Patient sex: M
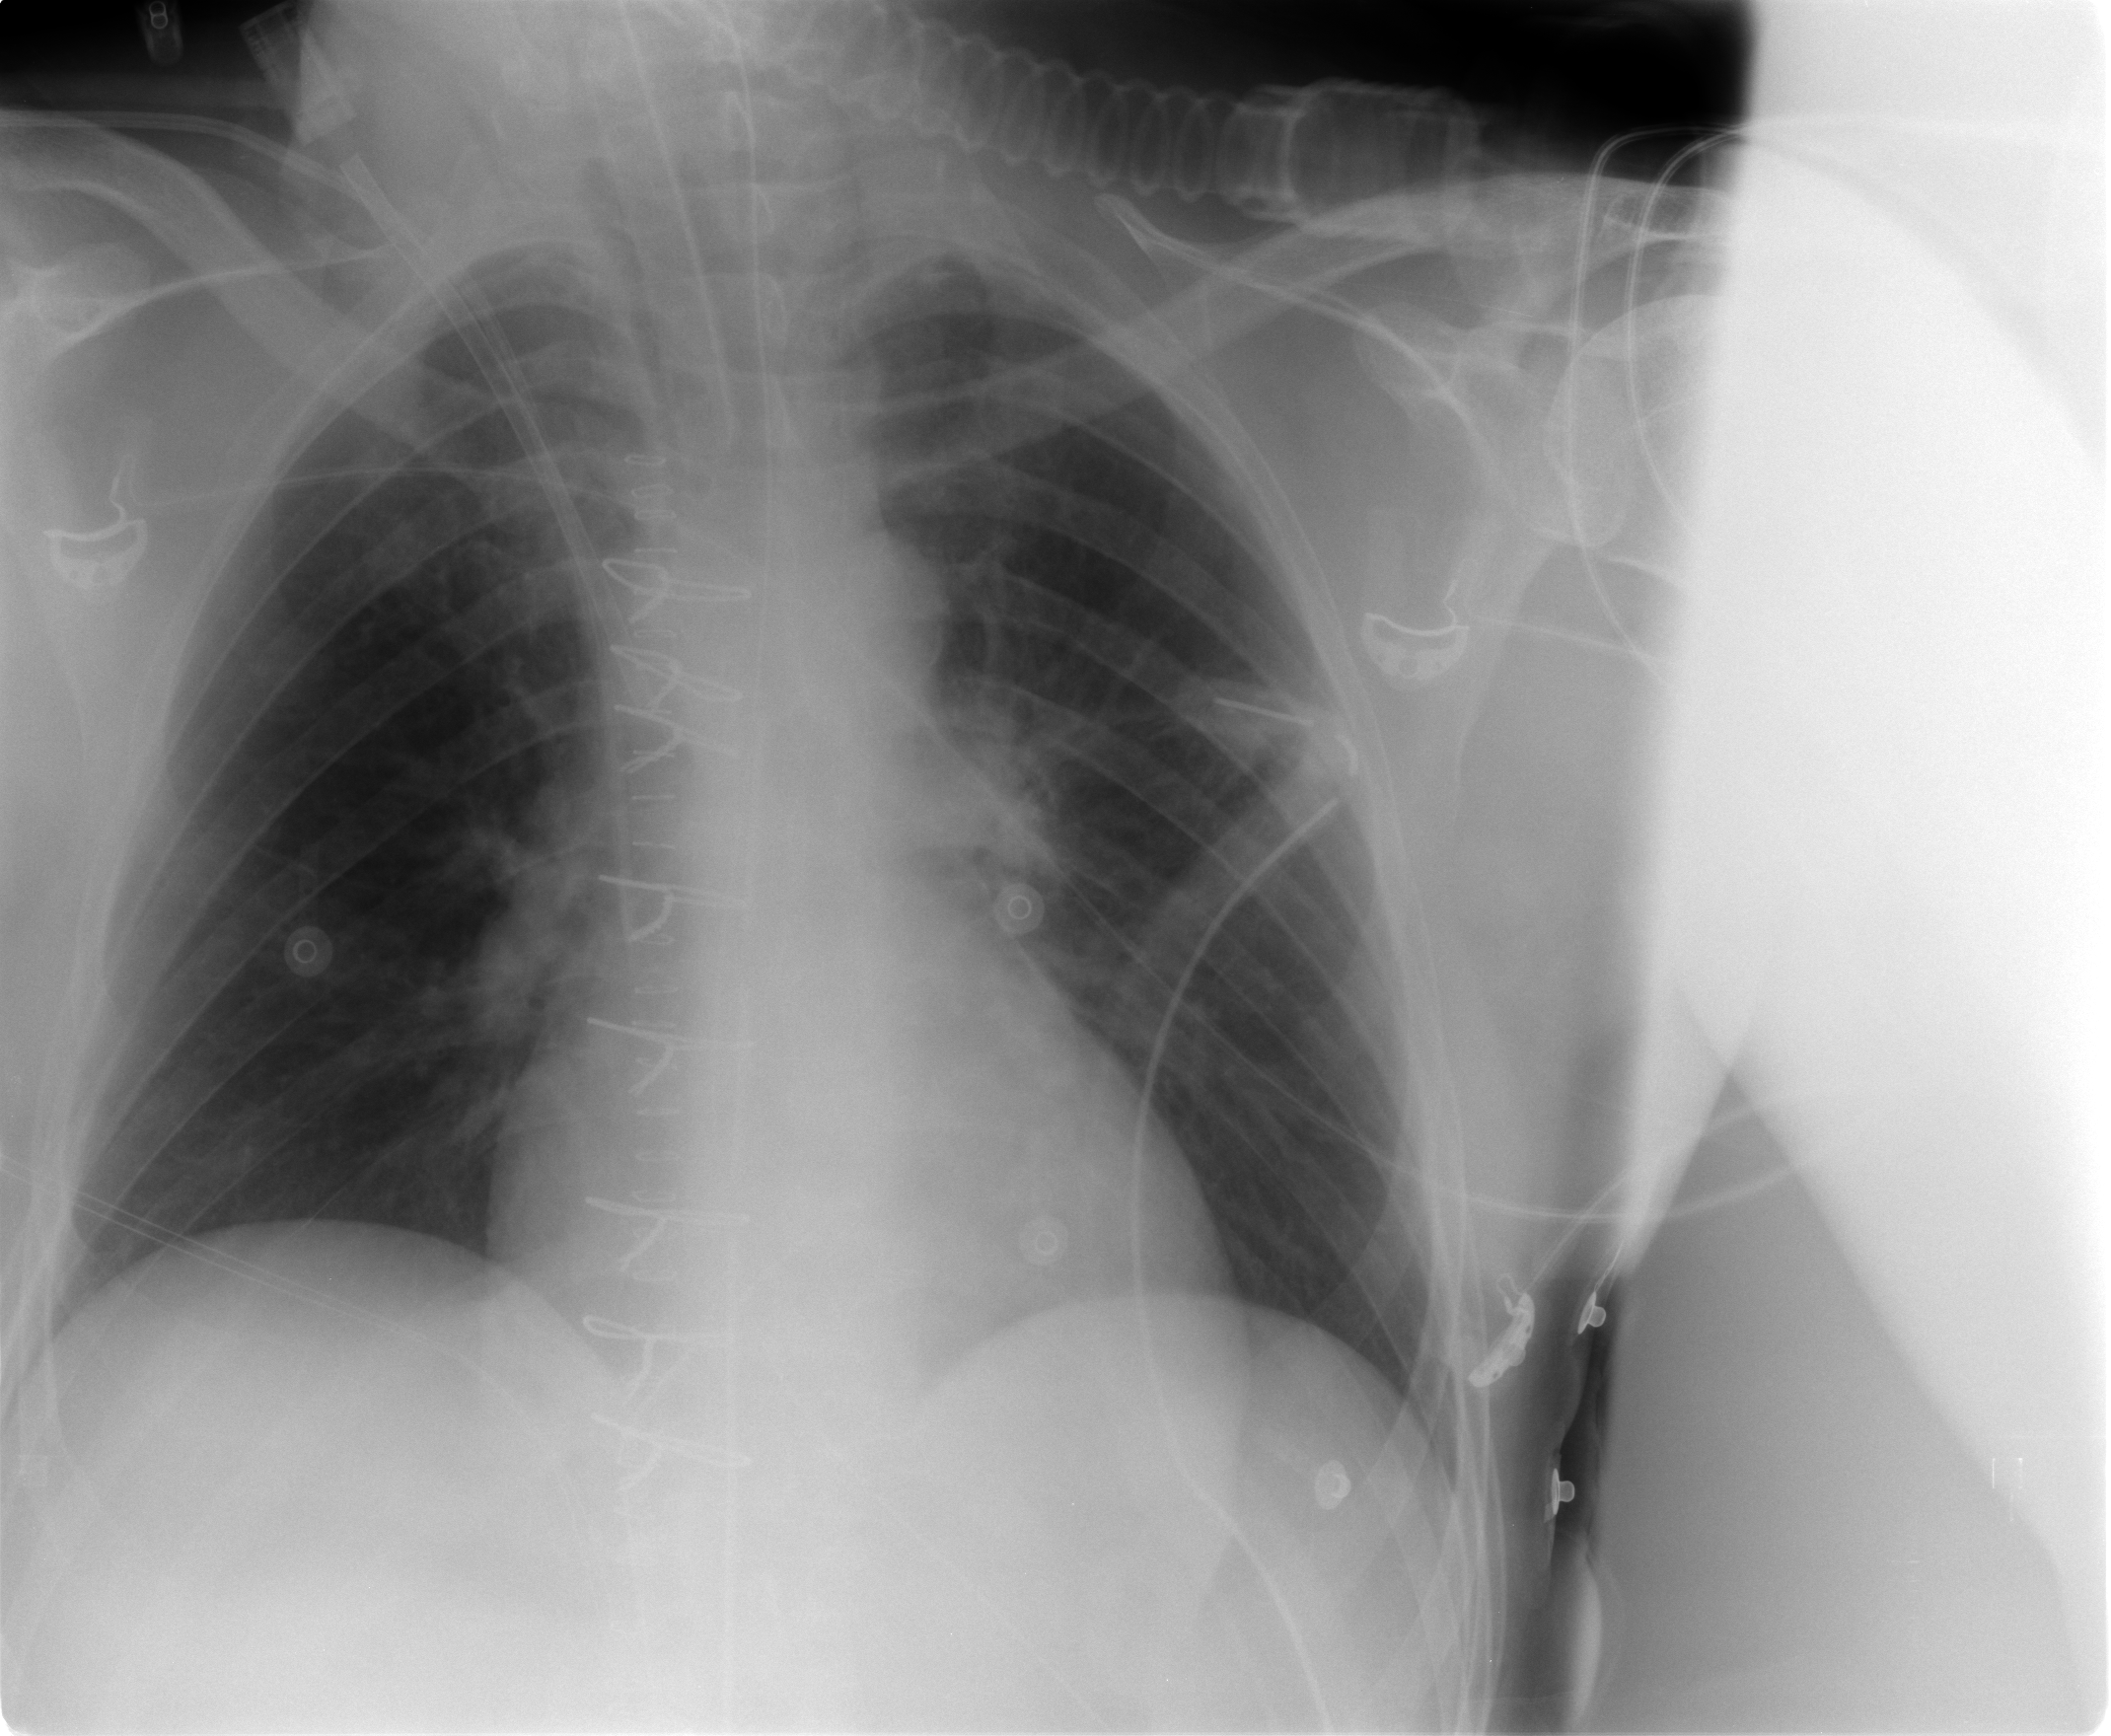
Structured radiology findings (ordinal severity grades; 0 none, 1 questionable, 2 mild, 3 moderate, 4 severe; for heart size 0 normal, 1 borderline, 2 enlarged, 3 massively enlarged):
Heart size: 0
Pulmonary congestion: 1
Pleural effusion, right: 0
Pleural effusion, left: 0
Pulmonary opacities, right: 1
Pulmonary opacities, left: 0
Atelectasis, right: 0
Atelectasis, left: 0